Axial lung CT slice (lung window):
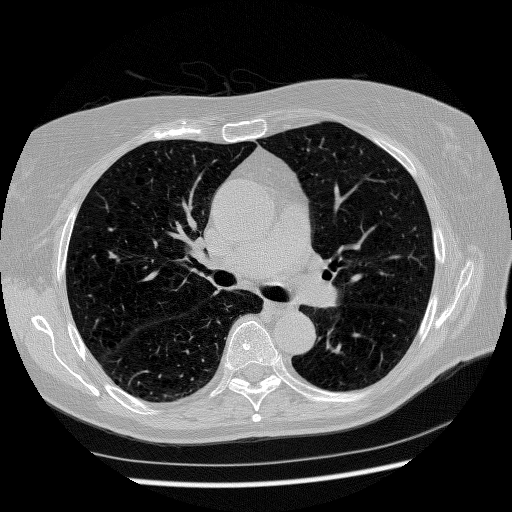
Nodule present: no